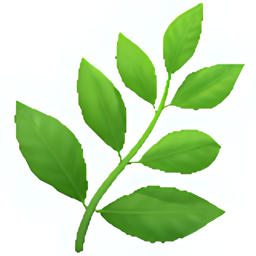
Name: herb
Emoji: 🌿
Group: Animals & Nature
Sub-group: plant-other